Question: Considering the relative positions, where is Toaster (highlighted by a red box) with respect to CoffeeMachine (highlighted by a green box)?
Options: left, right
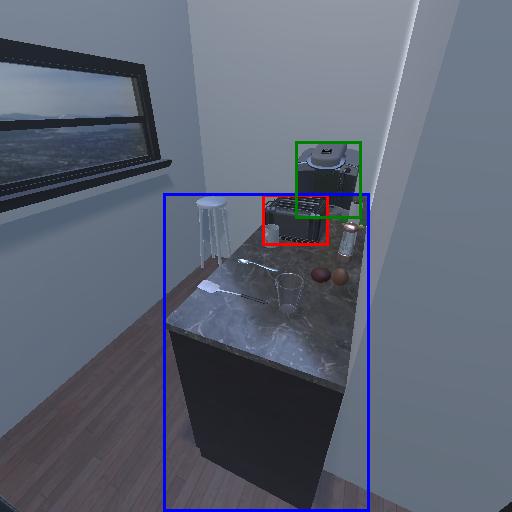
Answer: left